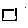
Label: square